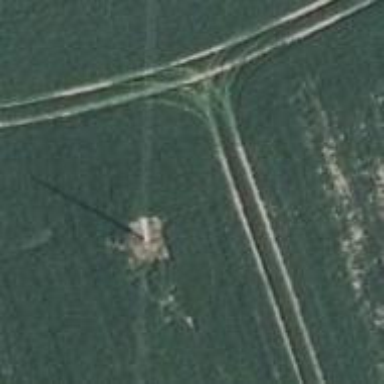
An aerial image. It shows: Power pole.